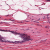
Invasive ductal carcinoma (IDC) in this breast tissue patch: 1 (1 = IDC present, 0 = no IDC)